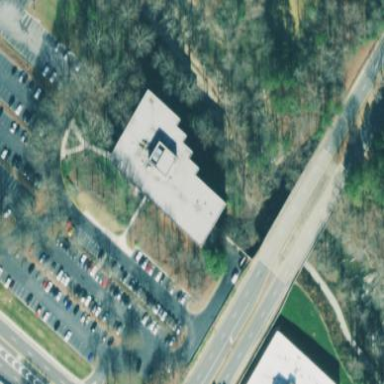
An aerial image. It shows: Office building with flat roof.